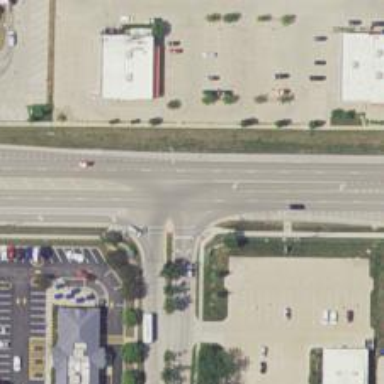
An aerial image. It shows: Solid stop line road marking.